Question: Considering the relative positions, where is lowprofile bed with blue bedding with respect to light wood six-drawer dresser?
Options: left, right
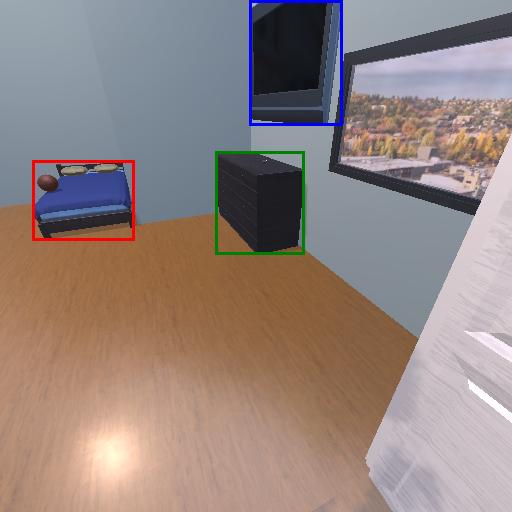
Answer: left